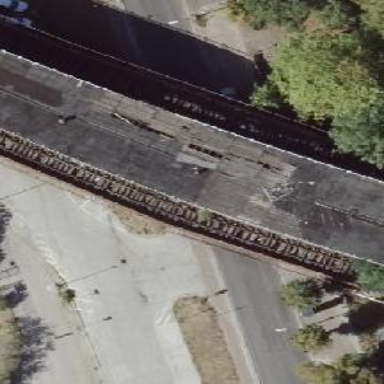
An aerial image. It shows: Disused railway bridge with contact lines. This bridge is part of historic railway line.